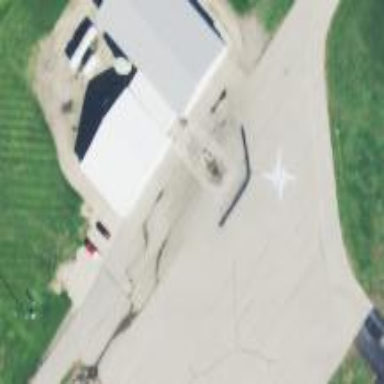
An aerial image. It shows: Apron paved with asphalt at the airport.